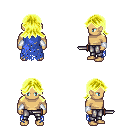
a pixel art fantasy rpg character, male body template, human, tanned skin, blue tattered cape, metal pants, gold loose hair, white cloth bracers, dagger, four views (front, back, left, right), 2x2 character sprite sheet, small pixel art, hard edges, no anti-aliasing